Field crop: maize
Growth stage: 1
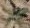
Species: atriplex